Aerial crown-view tile of a tropical tree (Barro Colorado Island, Panama), acquired 20250715:
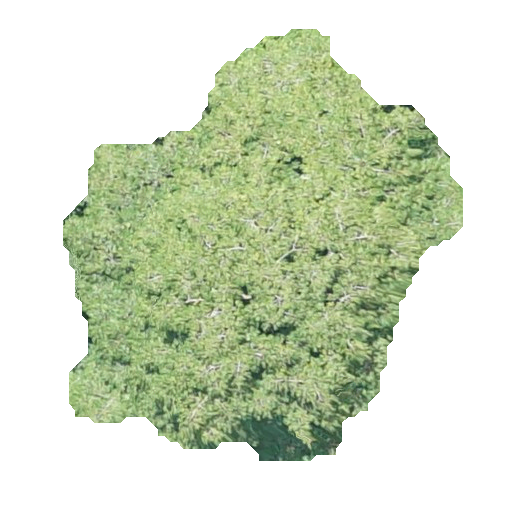
Species: Virola surinamensis
GBIF accepted scientific name: Virola surinamensis
Crown area: 171.2 m²